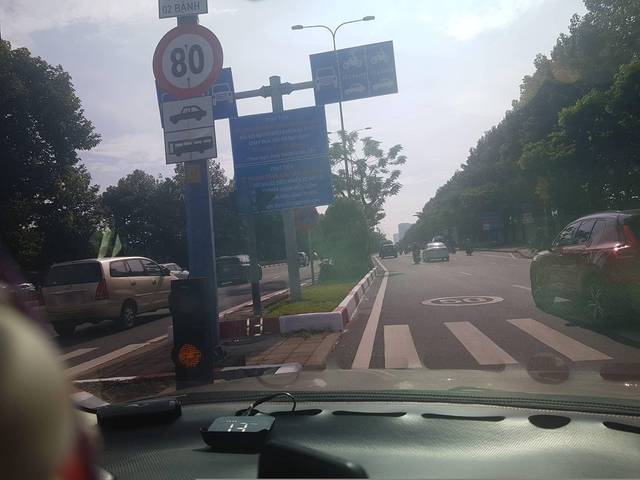
Region: Vietnam
Coordinates: 10.776, 106.728